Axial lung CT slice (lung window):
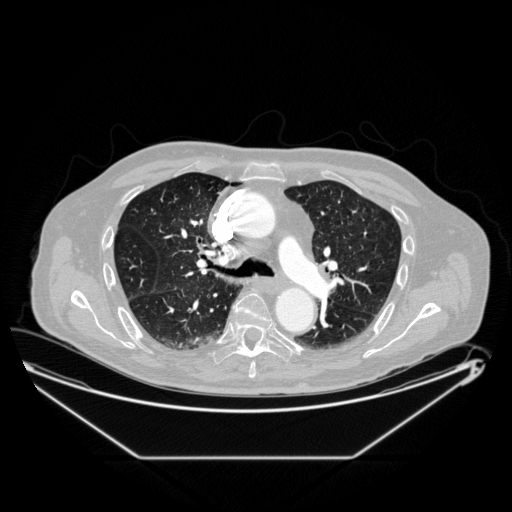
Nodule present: no